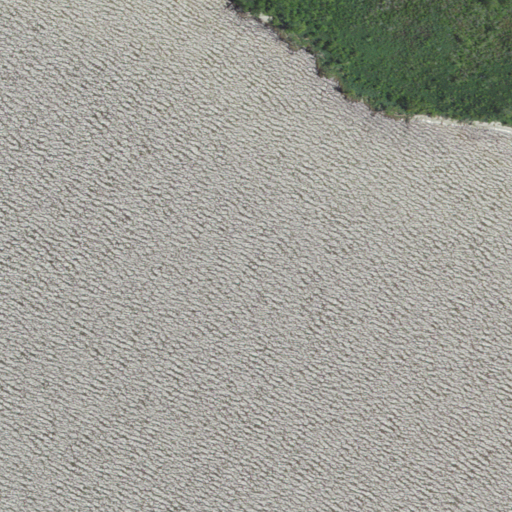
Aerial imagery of cape in North Carolina named Poquoson Point containing open water and woody wetlands